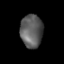
Tissue: lung
Cell type: Others
Senescence score: 0.237
Nuclear area (px): 726
Mean DAPI intensity: 92.033